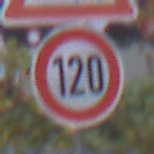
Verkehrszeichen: Geschwindigkeit120
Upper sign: Stau
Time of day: MorningAfternoon
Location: Outdoor (Urban)
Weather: PartlyCloudy
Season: NotSpecified
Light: Natural